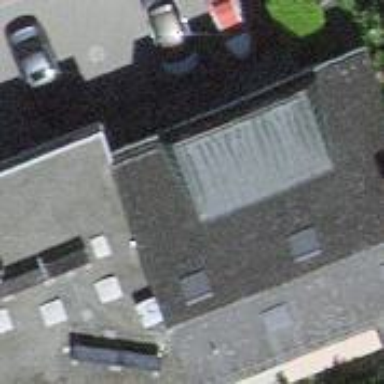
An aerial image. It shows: Residential building.